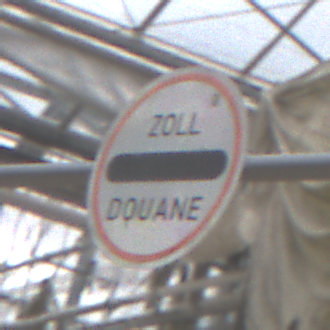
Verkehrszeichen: Zollstelle
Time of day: Midday
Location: Roofed (Special)
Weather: Overcast
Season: NotSpecified
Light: Natural